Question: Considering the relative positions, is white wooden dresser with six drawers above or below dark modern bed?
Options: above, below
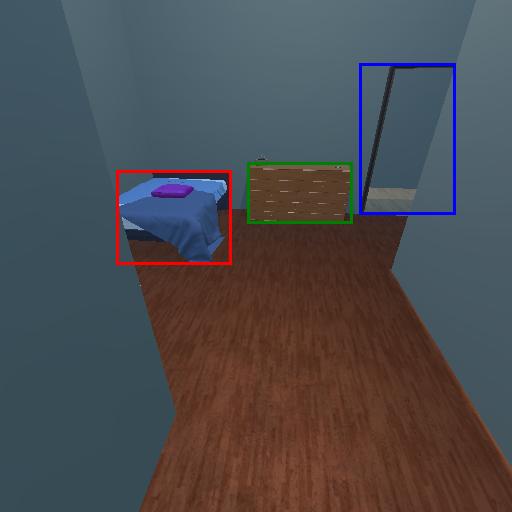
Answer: above